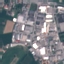
Land use / land cover class: Industrial